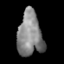
Tissue: lung
Cell type: Epithelial cells
Senescence score: 0.2426
Nuclear area (px): 1076
Mean DAPI intensity: 134.79